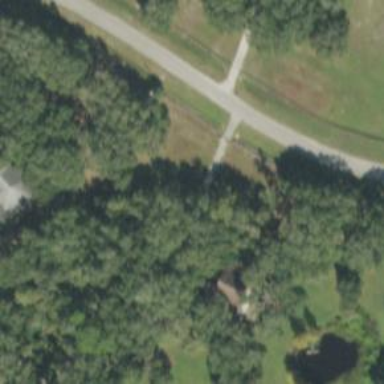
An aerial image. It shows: Driveway leading to service road.